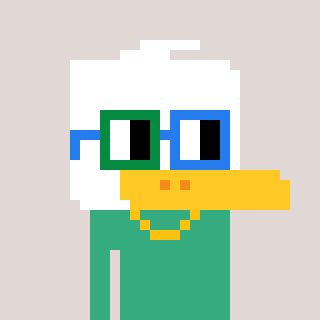
a pixel art character with square green and blue glasses, a duck-shaped head and a teal-colored body on a warm background